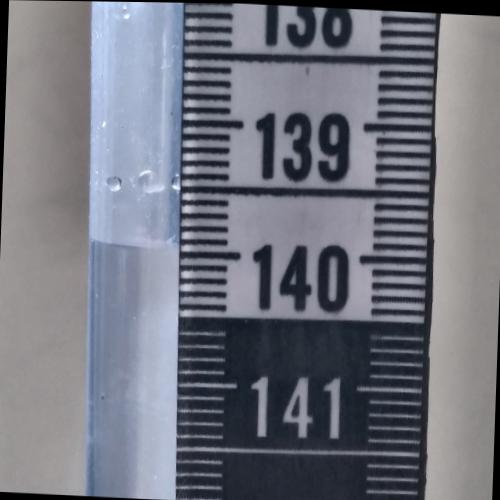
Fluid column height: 140.0 cm